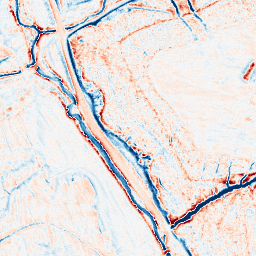
Category: edge_preserving
Decomposition family: anisotropic_diffusion
Decomposition parameters: iterations: 20
kappa: 10
gamma: 0.15
Upsampling method: quintic
Upsampling parameters: scale: 8
Upsampling scale: 8